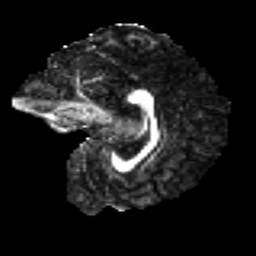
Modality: FA
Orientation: sagittal
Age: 37
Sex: female
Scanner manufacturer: ge
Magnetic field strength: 3 T
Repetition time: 7.8 s
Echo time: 0.0607 s